Aerial crown-view tile of a tropical tree (Barro Colorado Island, Panama), acquired 20240918:
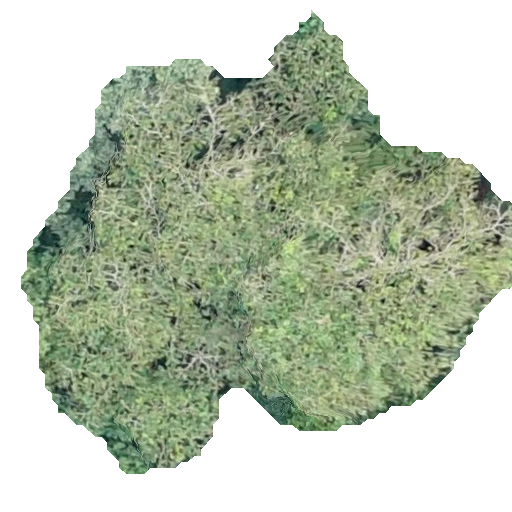
Species: Tachigali panamensis
GBIF accepted scientific name: Tachigali panamensis
Crown area: 225.532 m²